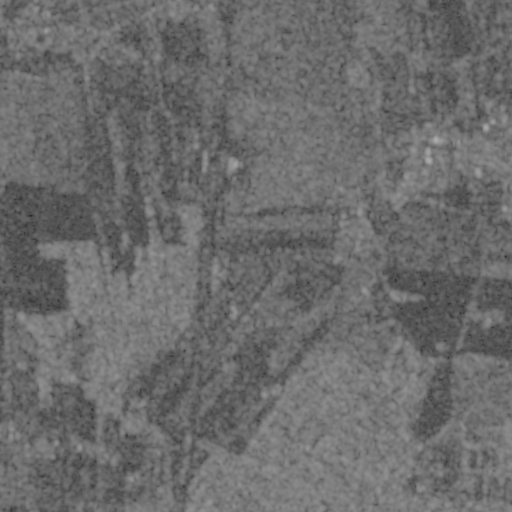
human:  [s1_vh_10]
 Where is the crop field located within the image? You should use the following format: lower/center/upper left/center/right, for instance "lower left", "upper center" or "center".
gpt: The crop field is located in the lower left of the image.
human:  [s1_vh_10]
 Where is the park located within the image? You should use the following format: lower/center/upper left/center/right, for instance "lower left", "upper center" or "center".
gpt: The park is located in the upper right of the image.
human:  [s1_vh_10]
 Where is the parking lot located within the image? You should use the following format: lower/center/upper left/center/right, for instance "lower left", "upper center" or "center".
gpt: The parking lot is located in the upper center of the image.
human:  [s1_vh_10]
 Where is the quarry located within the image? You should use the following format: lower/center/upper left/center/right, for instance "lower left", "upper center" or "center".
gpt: There is no quarry in the image.

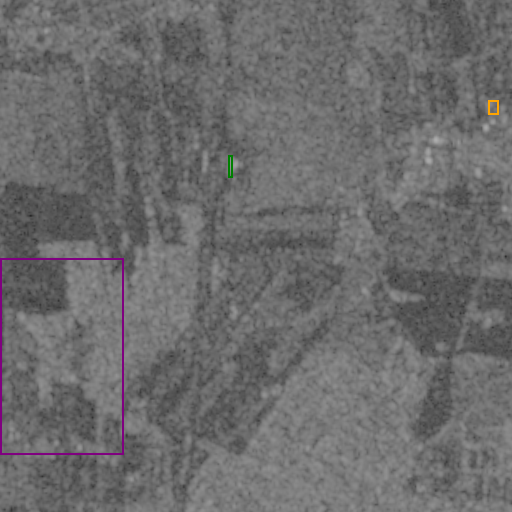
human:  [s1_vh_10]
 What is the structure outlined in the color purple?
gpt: The structure outlined in purple is a crop field.
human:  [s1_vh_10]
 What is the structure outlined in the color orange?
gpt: The structure outlined in orange is a park.
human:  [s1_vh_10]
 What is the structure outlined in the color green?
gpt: The structure outlined in green is a parking lot.
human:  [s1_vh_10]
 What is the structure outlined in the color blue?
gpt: There is no blue outline.